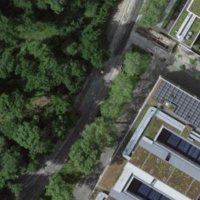
EUNIS habitat code: 55
Species observed at this site:
Fagus sylvatica